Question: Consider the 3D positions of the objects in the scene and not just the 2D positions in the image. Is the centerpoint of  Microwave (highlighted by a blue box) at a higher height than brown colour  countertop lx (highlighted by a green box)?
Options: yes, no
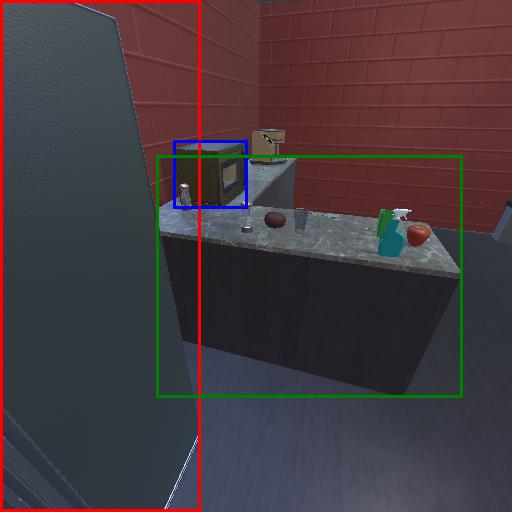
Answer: yes